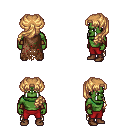
a pixel art fantasy rpg character, male body template, orc, green skin, brown tattered cape, red pants, light blonde princess hairstyle, leather bracers, brown shoes, four views (front, back, left, right), 2x2 character sprite sheet, small pixel art, hard edges, no anti-aliasing